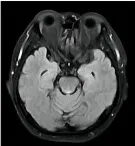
Imaging and clinical course of Case 2. (A-C) Brain MRI showed no abnormal signals in the bilateral temporal lobe and hippocampus.
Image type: radiology (mri)